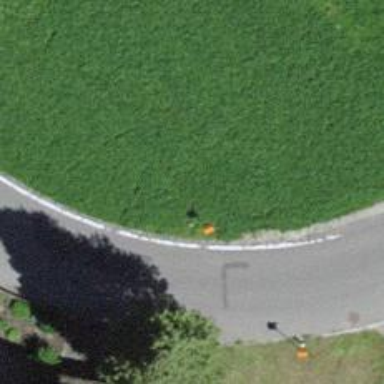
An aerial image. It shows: Orange aerial marker.